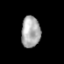
Tissue: prostate
Cell type: T cells
Senescence score: 0.3324
Nuclear area (px): 581
Mean DAPI intensity: 169.46